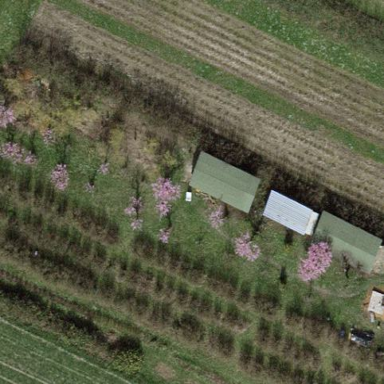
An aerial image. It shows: Orchard.